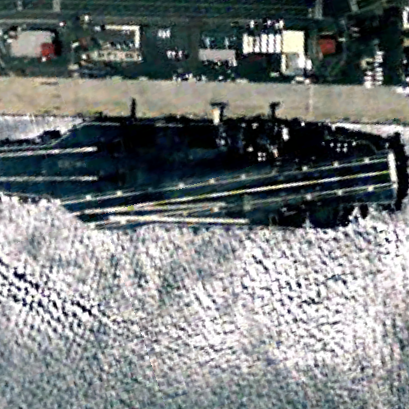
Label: aircraft_carrier